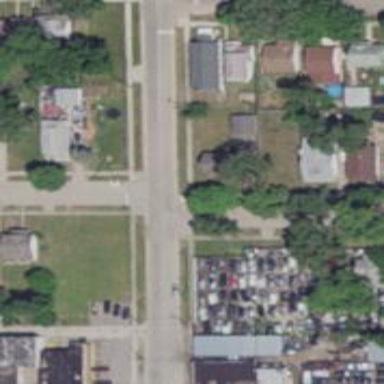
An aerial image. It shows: Residential road.